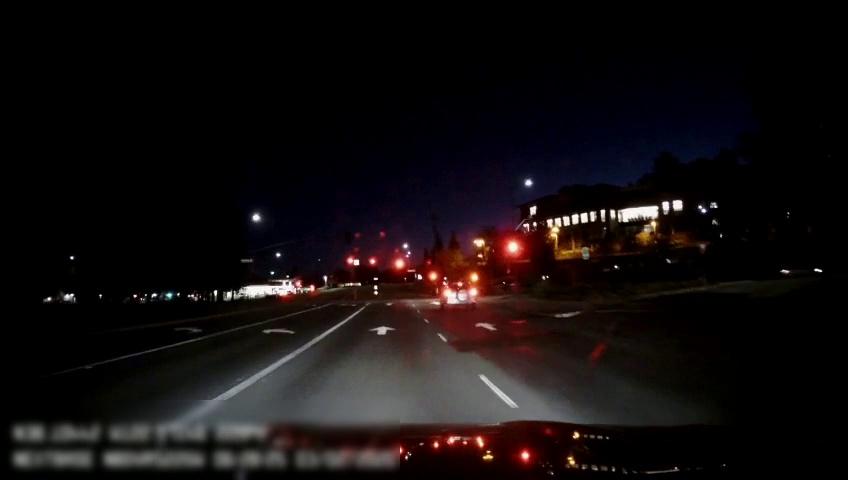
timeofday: Night
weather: Cloudy
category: Drivable Space
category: Vehicles | SUV
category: Lanes | Current Lane
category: Lanes | Current Lane
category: Lanes | Alternate Lane
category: Lanes | Opposite Lane
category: Traffic | Lights
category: Traffic | Lights
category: Traffic | Lights
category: Traffic | Lights